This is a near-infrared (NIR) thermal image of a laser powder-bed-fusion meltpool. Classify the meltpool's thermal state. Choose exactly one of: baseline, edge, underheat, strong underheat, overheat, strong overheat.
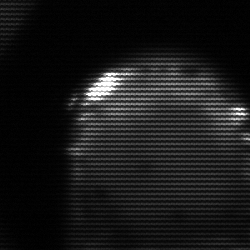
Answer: edge